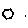
Label: hexagon